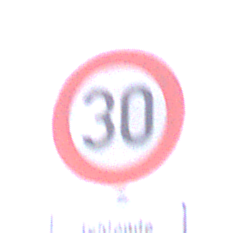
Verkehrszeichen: Geschwindigkeit30
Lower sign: HinweiseAufGefahrenDurchVerbaleAngabe7
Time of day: SunriseSunset
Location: Outdoor (Suburban)
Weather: PartlyCloudy
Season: NotSpecified
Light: Natural